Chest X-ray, PA view. Patient: 19 years old, sex F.
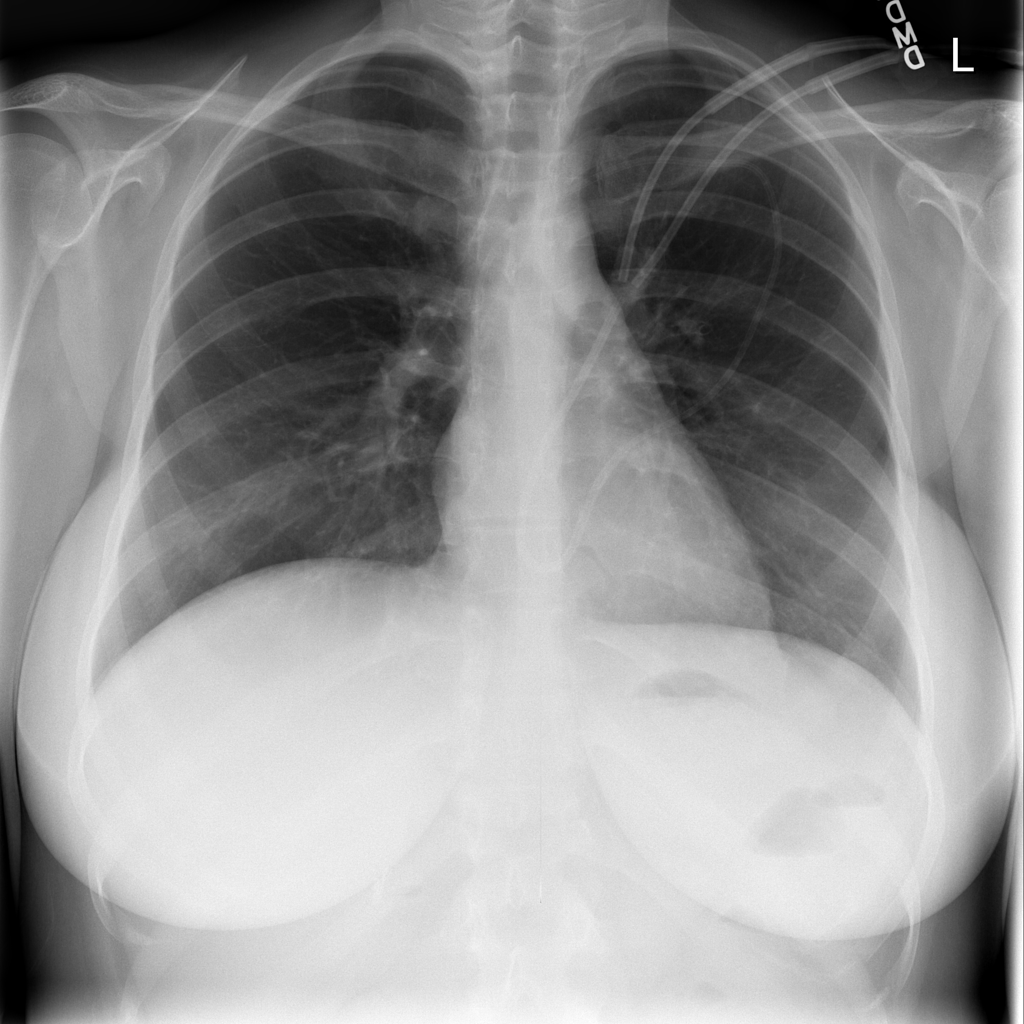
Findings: No Finding